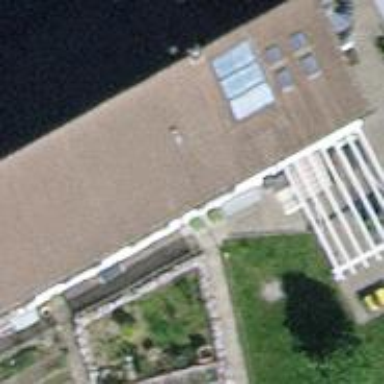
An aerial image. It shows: Building.